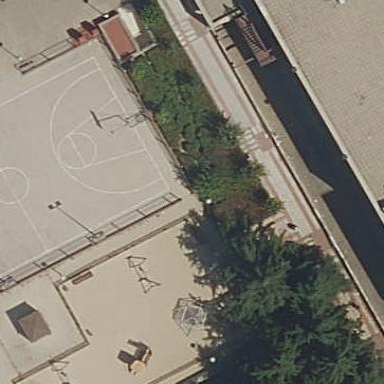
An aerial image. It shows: Basketball court in the leisure land pitch.